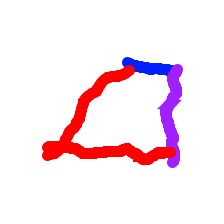
Shape: trapezoid